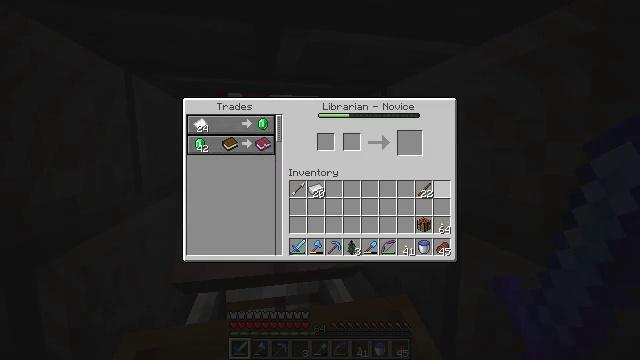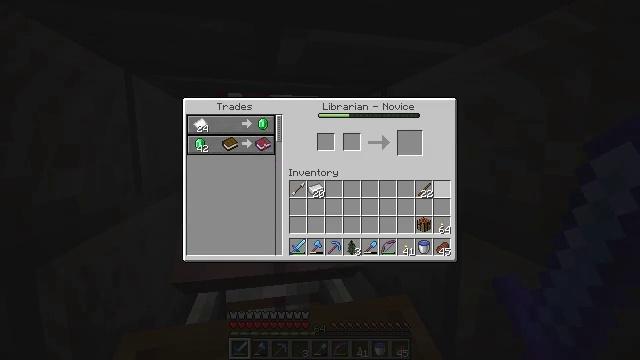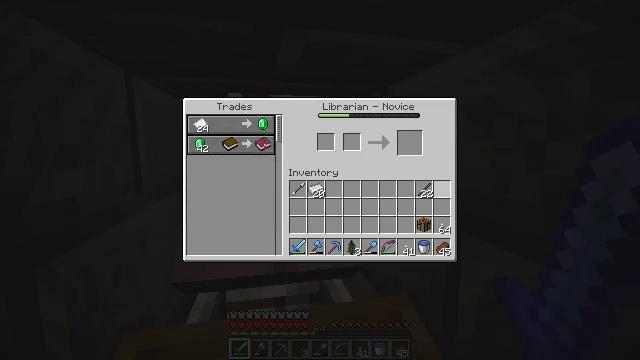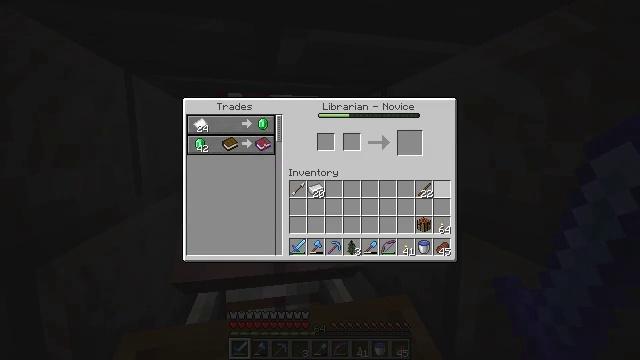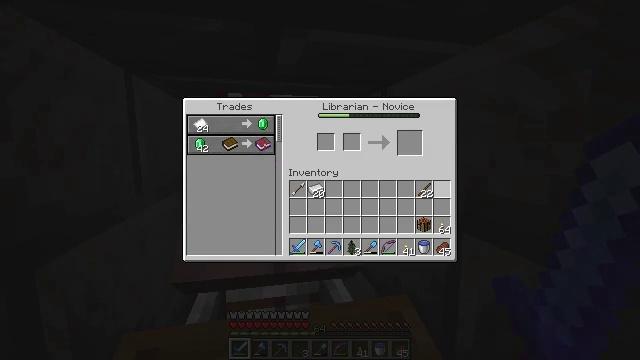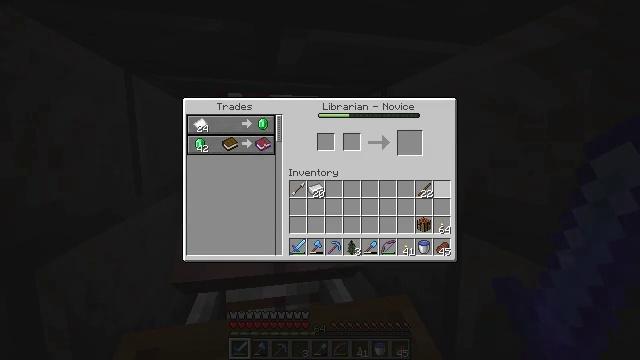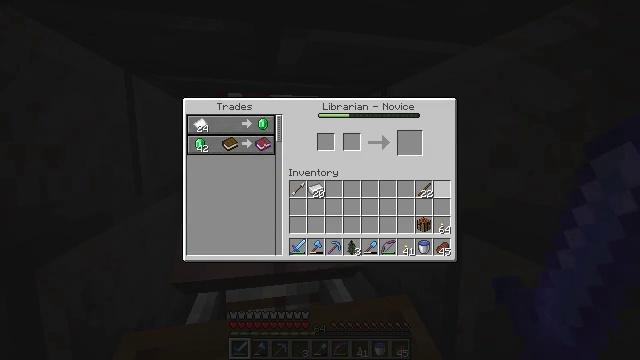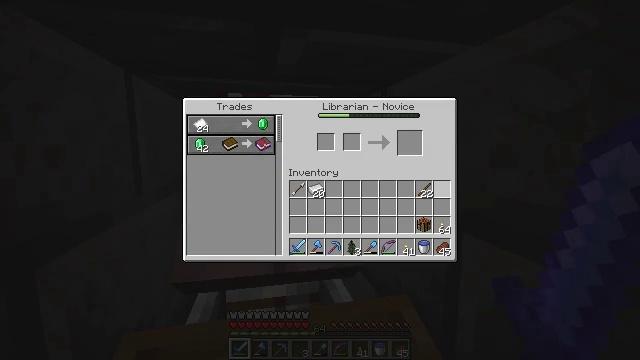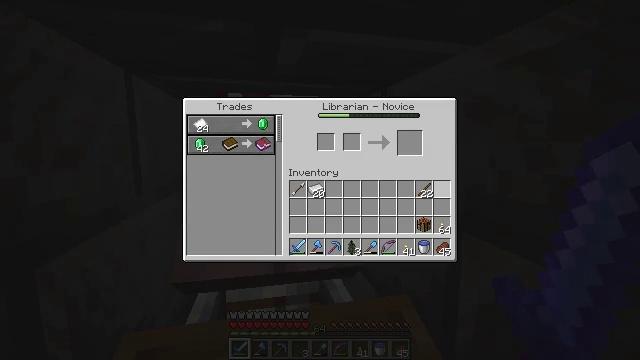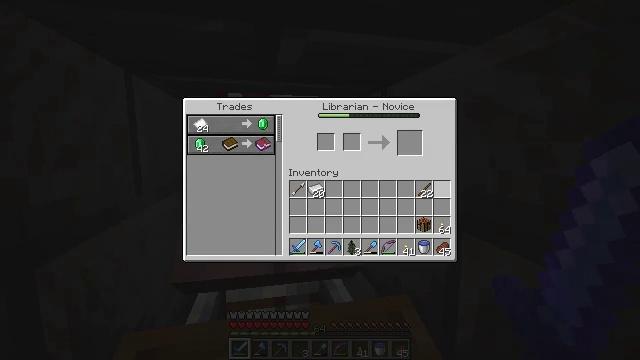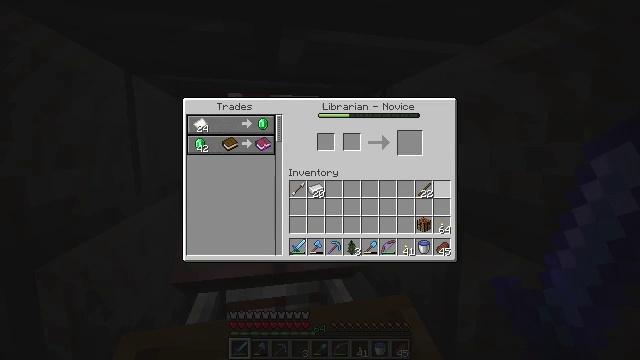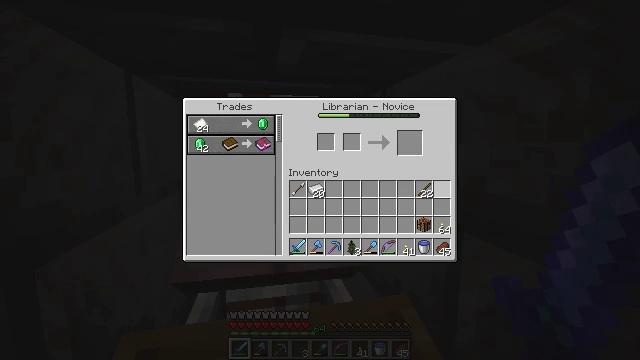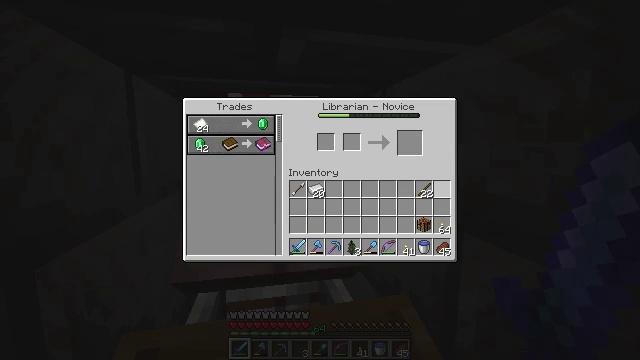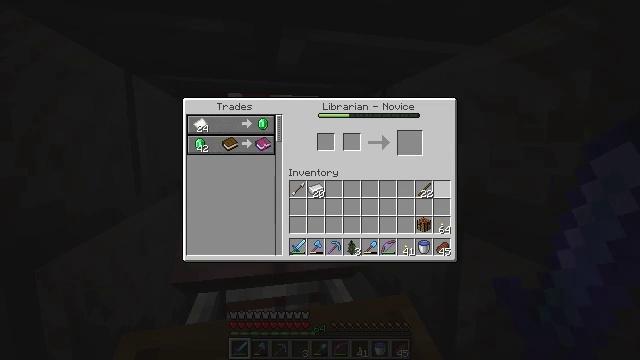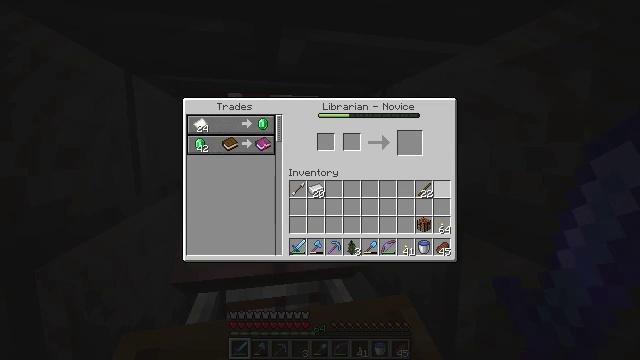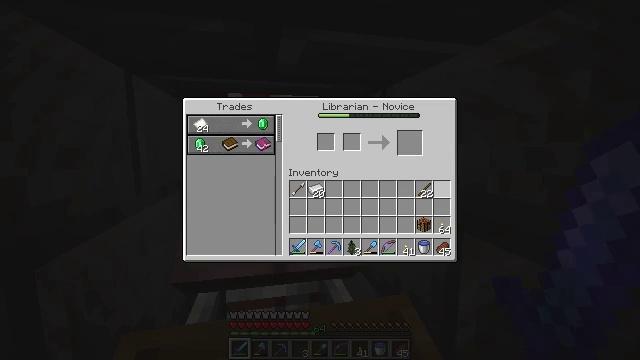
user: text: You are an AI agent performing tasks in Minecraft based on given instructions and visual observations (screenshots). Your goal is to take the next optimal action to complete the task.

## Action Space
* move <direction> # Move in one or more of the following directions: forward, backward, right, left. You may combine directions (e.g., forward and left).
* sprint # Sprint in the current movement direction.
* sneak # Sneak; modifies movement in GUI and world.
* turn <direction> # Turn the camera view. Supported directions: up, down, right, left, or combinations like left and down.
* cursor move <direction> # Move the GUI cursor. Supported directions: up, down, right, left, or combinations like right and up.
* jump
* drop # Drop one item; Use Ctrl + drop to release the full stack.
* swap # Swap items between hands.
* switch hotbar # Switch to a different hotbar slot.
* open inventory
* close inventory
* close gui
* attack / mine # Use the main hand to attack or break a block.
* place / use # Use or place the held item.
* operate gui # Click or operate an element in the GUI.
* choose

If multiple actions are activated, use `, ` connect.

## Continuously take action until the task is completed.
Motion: motion action
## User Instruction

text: Gather melon for food.
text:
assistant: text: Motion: no_op
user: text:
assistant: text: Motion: no_op
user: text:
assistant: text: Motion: no_op
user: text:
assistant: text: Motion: no_op
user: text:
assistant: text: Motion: no_op
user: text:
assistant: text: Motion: no_op
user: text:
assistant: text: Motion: no_op
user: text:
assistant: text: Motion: no_op
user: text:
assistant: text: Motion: no_op
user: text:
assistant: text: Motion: no_op
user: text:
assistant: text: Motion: no_op
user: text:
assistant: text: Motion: no_op
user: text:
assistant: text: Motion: no_op
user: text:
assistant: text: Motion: no_op
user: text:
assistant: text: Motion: no_op
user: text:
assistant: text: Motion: no_op
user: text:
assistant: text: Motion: no_op
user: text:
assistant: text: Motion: no_op
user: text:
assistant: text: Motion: no_op
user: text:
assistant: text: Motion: no_op
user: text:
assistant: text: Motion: no_op
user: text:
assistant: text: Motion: no_op
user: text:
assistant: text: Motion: no_op
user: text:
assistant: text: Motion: no_op
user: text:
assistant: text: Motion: no_op
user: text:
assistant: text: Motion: no_op
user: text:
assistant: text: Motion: no_op
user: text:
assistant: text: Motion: no_op
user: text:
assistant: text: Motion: no_op
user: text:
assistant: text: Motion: no_op